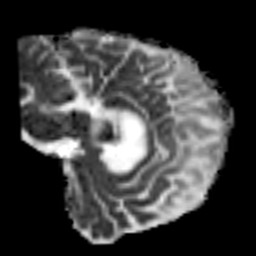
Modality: MD
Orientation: sagittal
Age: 56
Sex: male
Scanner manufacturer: siemens
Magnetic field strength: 3 T
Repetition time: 7.3 s
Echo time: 0.087 s